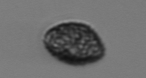
Label: Pseudochattonella_farcimen